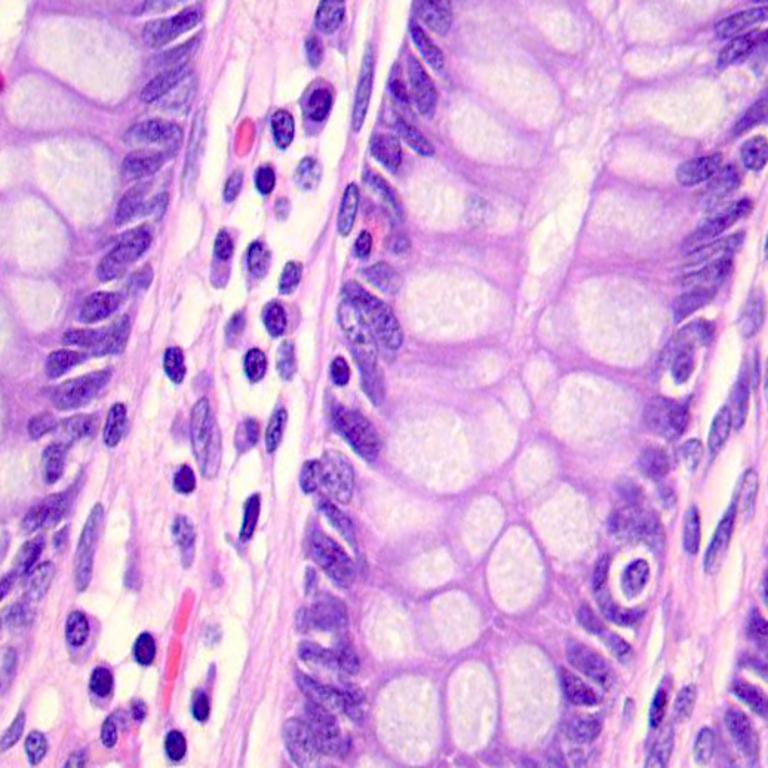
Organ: colon
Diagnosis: benign